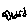
Label: bird